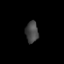
Tissue: prostate
Cell type: T cells
Senescence score: 0.3488
Nuclear area (px): 266
Mean DAPI intensity: 69.842